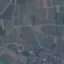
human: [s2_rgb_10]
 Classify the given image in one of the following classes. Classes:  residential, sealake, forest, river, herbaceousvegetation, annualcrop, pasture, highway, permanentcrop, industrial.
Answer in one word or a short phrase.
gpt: PermanentCrop